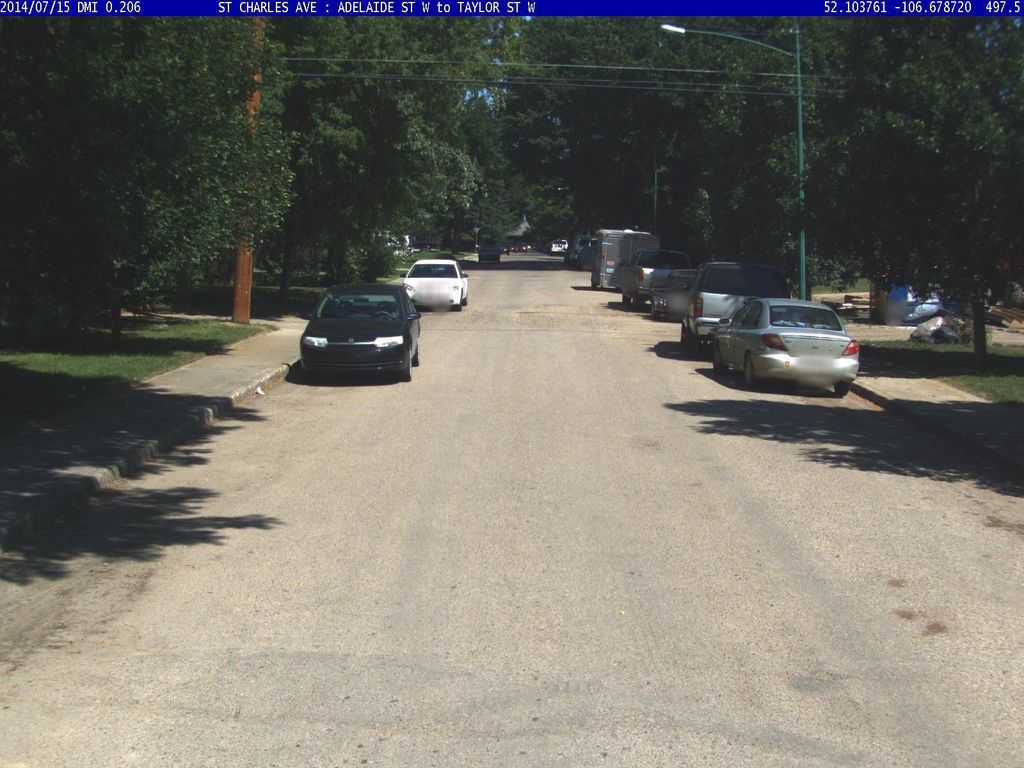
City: saskatoon